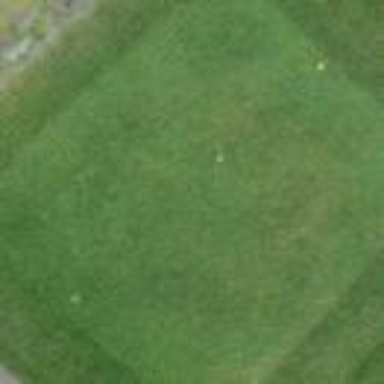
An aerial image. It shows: Grassy area designated as golf tee.